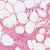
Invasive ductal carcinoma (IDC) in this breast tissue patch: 0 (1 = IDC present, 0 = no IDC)